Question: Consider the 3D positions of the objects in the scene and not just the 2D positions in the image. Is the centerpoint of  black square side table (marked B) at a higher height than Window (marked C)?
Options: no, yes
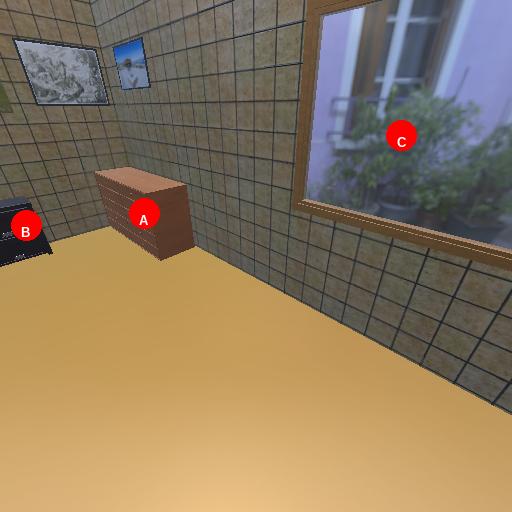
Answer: no